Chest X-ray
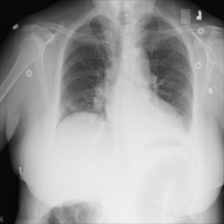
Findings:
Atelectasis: negative
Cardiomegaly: negative
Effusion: positive
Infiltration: negative
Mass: negative
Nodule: negative
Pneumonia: negative
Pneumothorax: negative
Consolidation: negative
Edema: negative
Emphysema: negative
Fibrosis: negative
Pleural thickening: negative
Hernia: negative